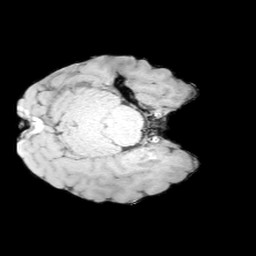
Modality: MP2RAGE
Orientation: axial